Field crop: maize
Growth stage: 2
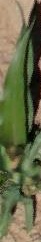
Species: maize